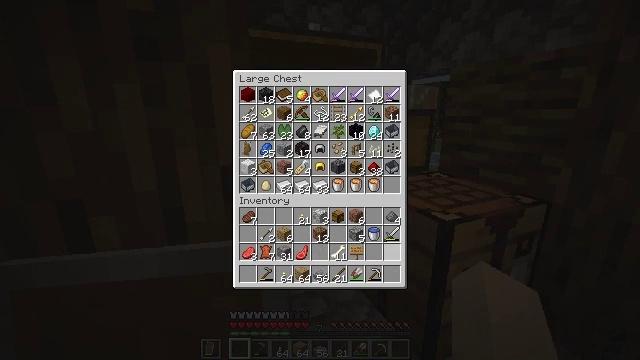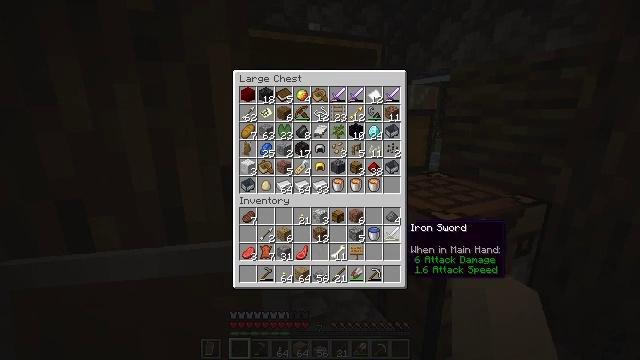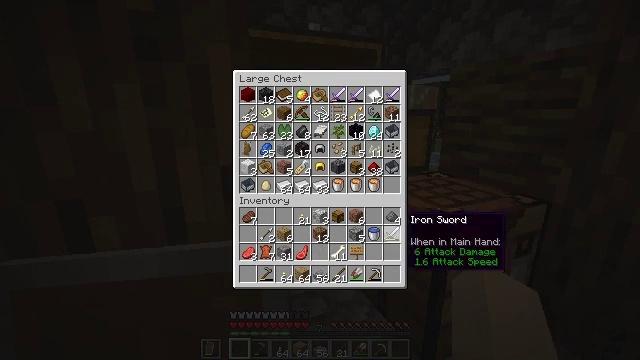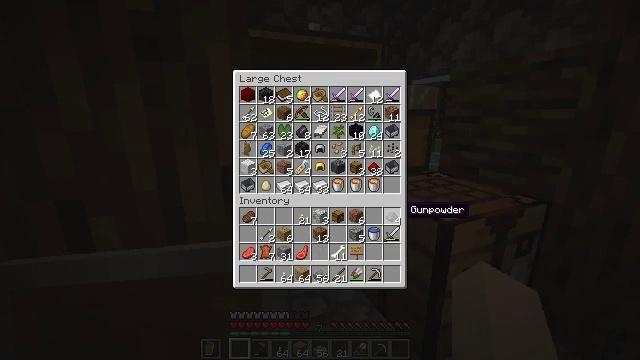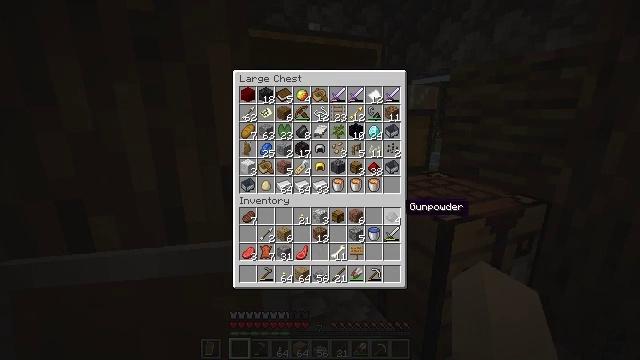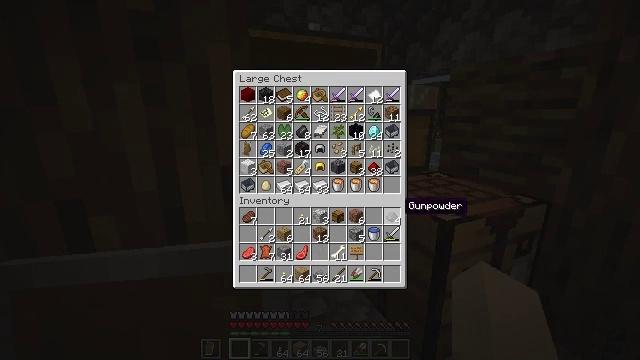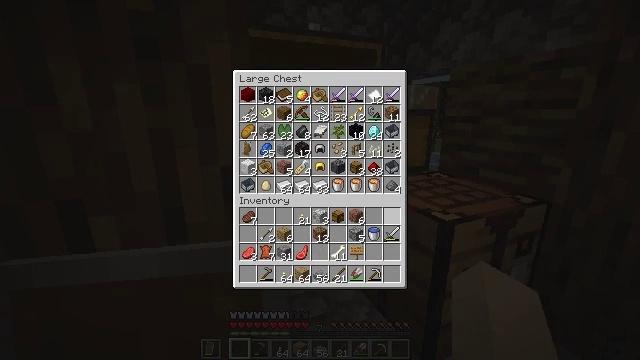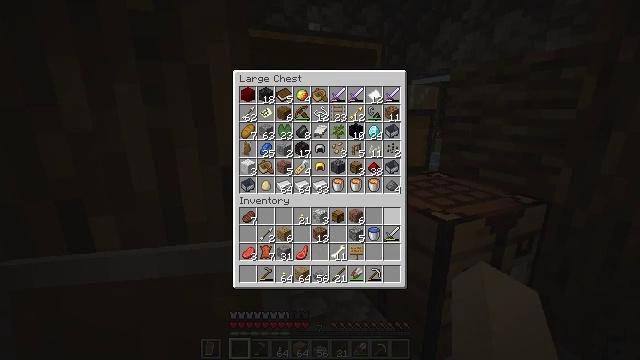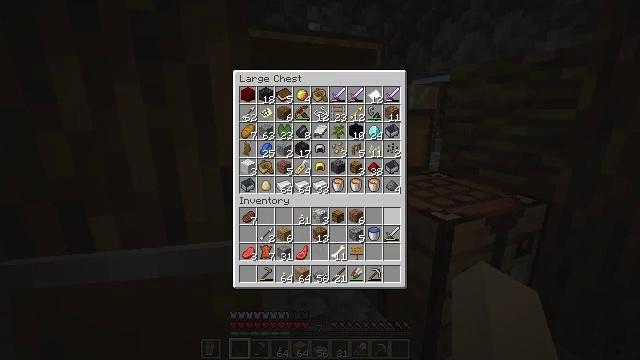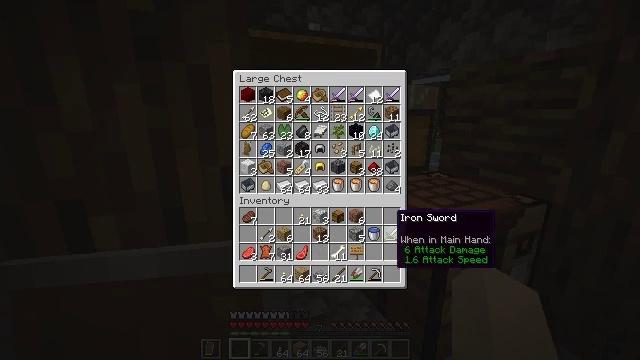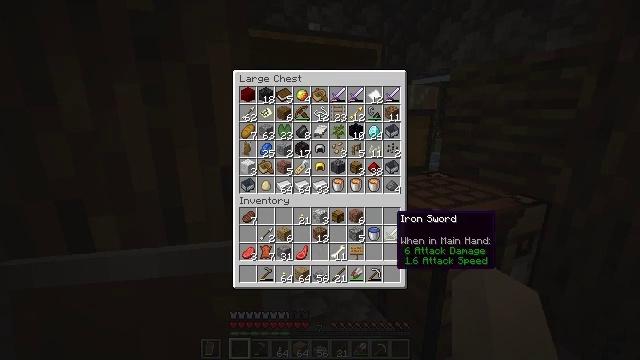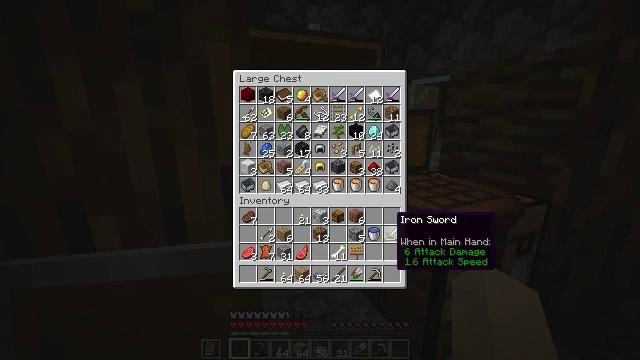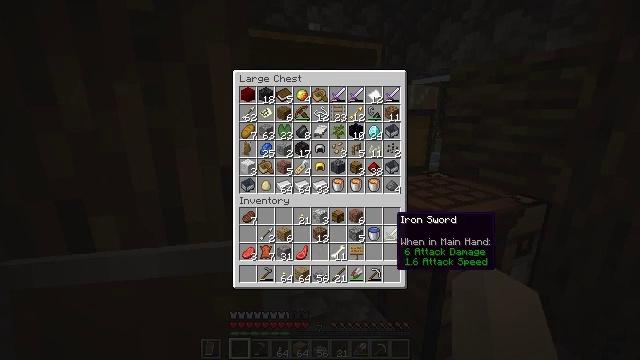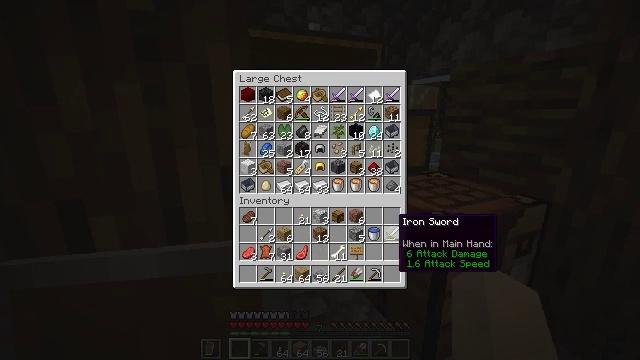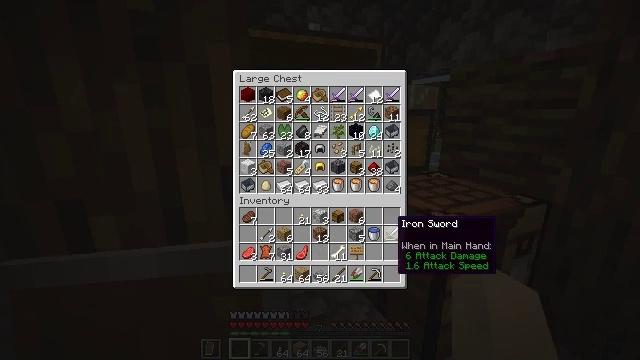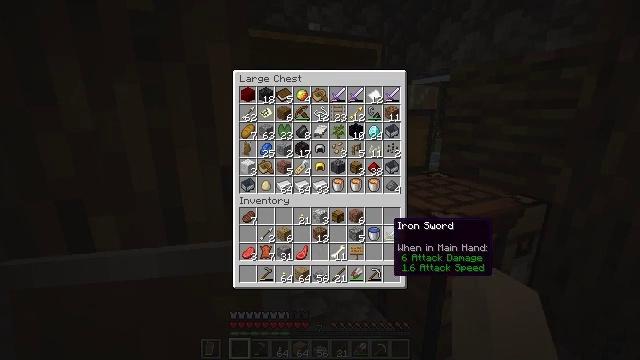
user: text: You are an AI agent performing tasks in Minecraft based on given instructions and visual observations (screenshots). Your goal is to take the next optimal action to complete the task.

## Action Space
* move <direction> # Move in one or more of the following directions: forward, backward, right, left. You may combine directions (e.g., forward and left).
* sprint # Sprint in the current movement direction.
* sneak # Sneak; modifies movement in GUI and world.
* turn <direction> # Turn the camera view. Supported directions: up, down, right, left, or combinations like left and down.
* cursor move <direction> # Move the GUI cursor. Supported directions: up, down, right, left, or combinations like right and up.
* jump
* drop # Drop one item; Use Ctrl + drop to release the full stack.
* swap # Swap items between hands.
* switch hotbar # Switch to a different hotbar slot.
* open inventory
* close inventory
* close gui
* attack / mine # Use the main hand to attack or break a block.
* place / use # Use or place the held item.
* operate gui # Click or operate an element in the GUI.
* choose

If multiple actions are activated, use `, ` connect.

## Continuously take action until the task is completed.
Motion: motion action
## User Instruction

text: Attack the bell to remove it.
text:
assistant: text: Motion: sneak, turn up
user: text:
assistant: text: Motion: sneak, turn up
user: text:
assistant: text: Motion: sneak, turn up
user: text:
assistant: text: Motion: sneak
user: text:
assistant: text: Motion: sneak
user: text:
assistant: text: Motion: sneak, use / place
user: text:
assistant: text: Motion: sneak, use / place
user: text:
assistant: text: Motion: sneak
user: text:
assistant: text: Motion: sneak, turn down
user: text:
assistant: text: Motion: sneak
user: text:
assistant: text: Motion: sneak
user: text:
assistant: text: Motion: sneak
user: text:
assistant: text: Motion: sneak
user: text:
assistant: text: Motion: sneak
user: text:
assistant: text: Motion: sneak
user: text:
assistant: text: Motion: sneak
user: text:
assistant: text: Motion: sneak
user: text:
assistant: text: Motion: sneak
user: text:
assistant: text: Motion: sneak
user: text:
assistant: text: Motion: sneak
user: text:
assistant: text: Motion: sneak
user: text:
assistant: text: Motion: sneak
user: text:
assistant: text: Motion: sneak
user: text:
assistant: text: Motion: sneak, use / place
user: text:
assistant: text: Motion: sneak, use / place
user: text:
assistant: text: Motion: sneak, use / place
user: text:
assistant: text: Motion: sneak, use / place
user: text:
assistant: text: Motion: sneak
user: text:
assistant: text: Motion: sneak
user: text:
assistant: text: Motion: sneak